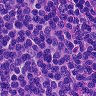
Metastatic tissue present: no